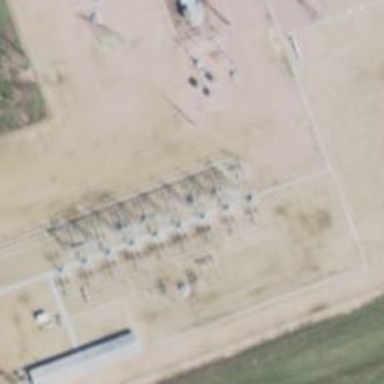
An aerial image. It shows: Switch used for power control.